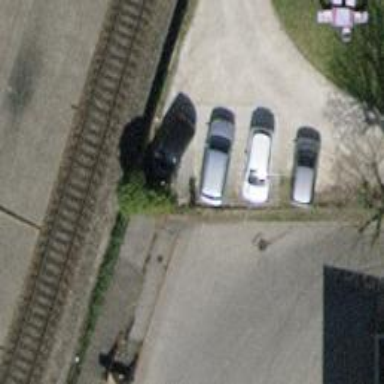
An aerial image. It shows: Railway buffer stop.